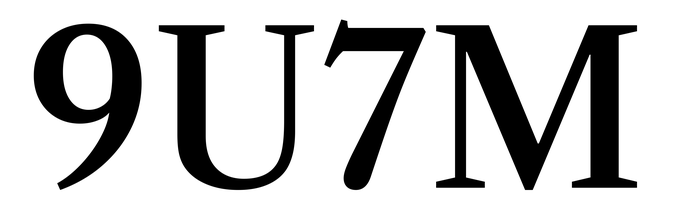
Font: LibreCaslonText_Medium